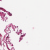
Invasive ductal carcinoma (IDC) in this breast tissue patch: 0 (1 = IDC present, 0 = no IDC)